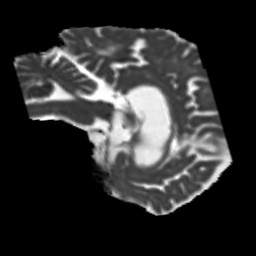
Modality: MD
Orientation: sagittal
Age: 58
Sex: male
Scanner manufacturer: siemens
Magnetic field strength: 3 T
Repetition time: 5.25 s
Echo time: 0.08 s